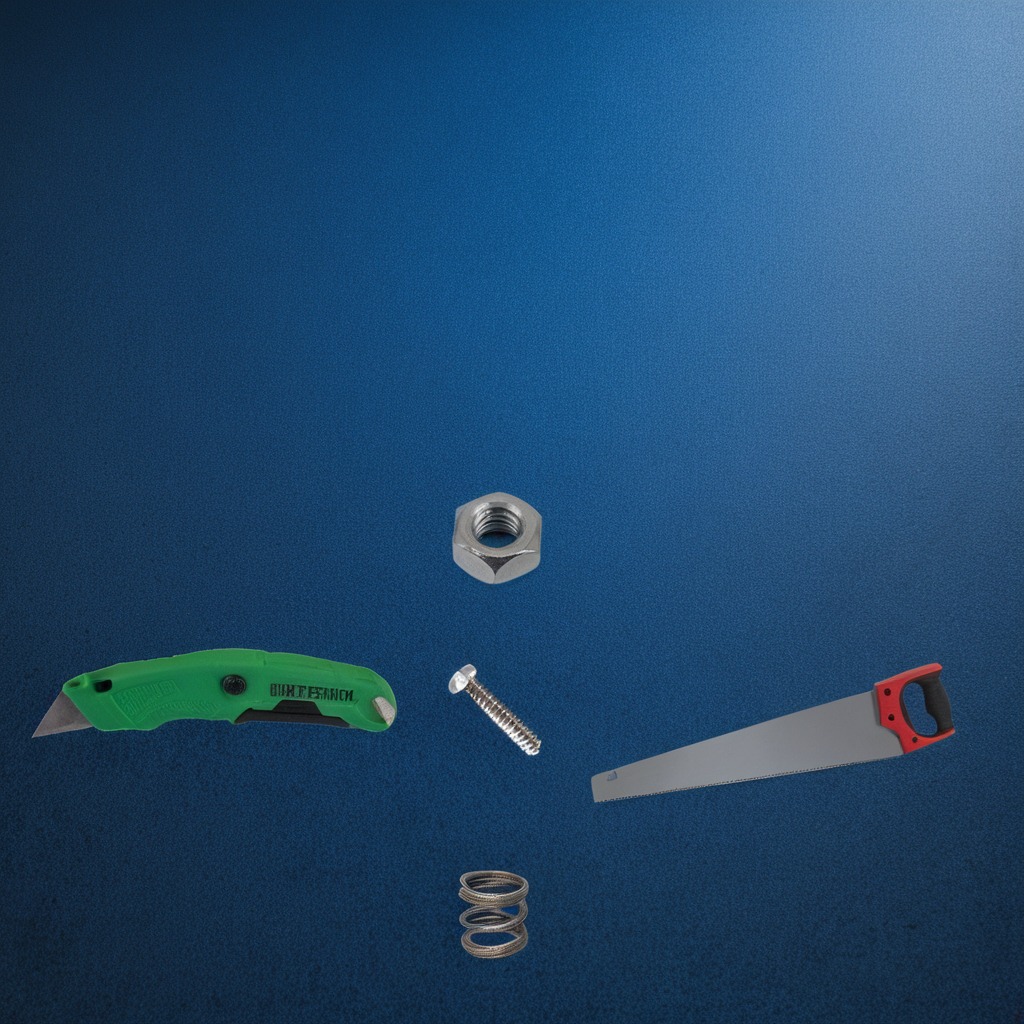
A utility knife, a metal machine screw, a coiled metal spring, a handheld metal saw, and a metal nut are lying on a clean granite tabletop covered with a blue rubber mat inside a workshop under bright overhead lighting crisp shadows high clarity worn but beneath the mat.